Current action and preconditions to check: trajectory_clear

Your task: For each precondition in the list above, predict whether it will hold at this action.

Consider the current scene as observed from the mobile robot's camera, and analyze the predicted future states of all dynamic agents (e.g., people, animals, vehicles, or any moving entities) within the NEXT SECOND.

IMPORTANT: Only answer "very likely" if you are absolutely certain—based on strong, clear evidence—that a dynamic agent will violate the precondition in the predicted future state. Do NOT answer "very likely" for unlikely, ambiguous, or low-probability risks.

Ask yourself for each precondition: Is there a high probability, with clear and convincing evidence, that the predicted future states of any dynamic agent will interfere with the predicted future state of the currently executing action within the NEXT SECOND, causing that precondition to fail?

Assess the risk level based on these predictions. Use "likely" or "very likely" if motions create a clear risk of interference.

Use "neutral" or "improbable" if agents are nearby but their predicted paths are clearly diverging or non-conflicting.

Failure Risk Categories: "very improbable", "improbable", "neutral", "likely", "very likely"

Answer Format: Output ONLY the probability_of_failure value from these categories: "very improbable", "improbable", "neutral", "likely", "very likely"

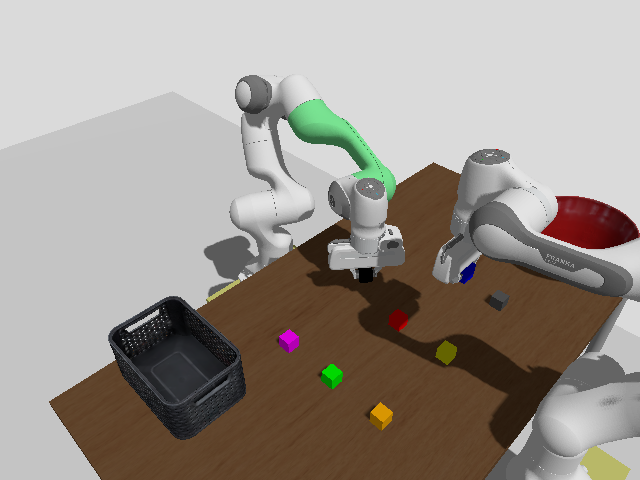

Answer: very improbable